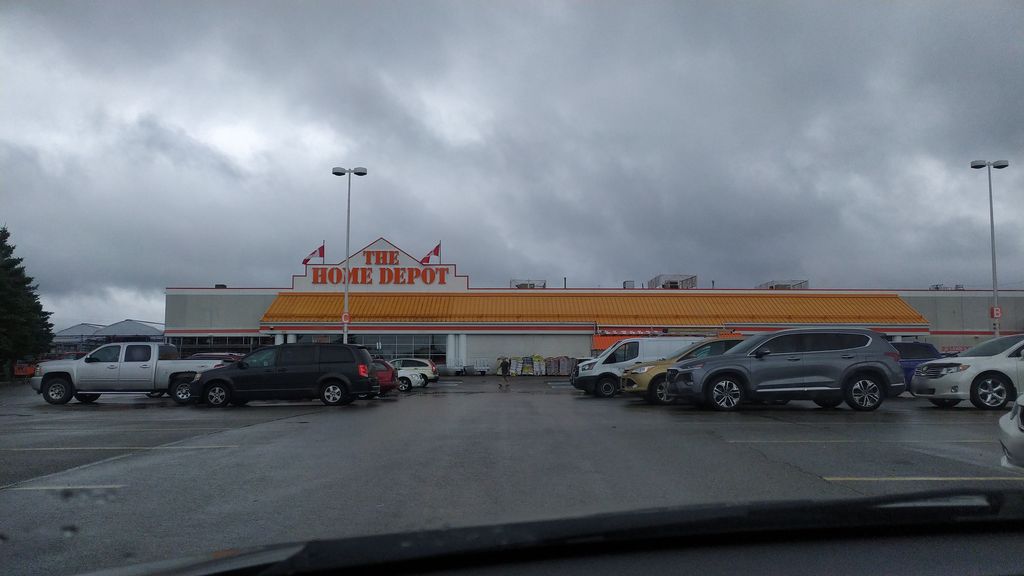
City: kitchener-waterloo